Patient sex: F
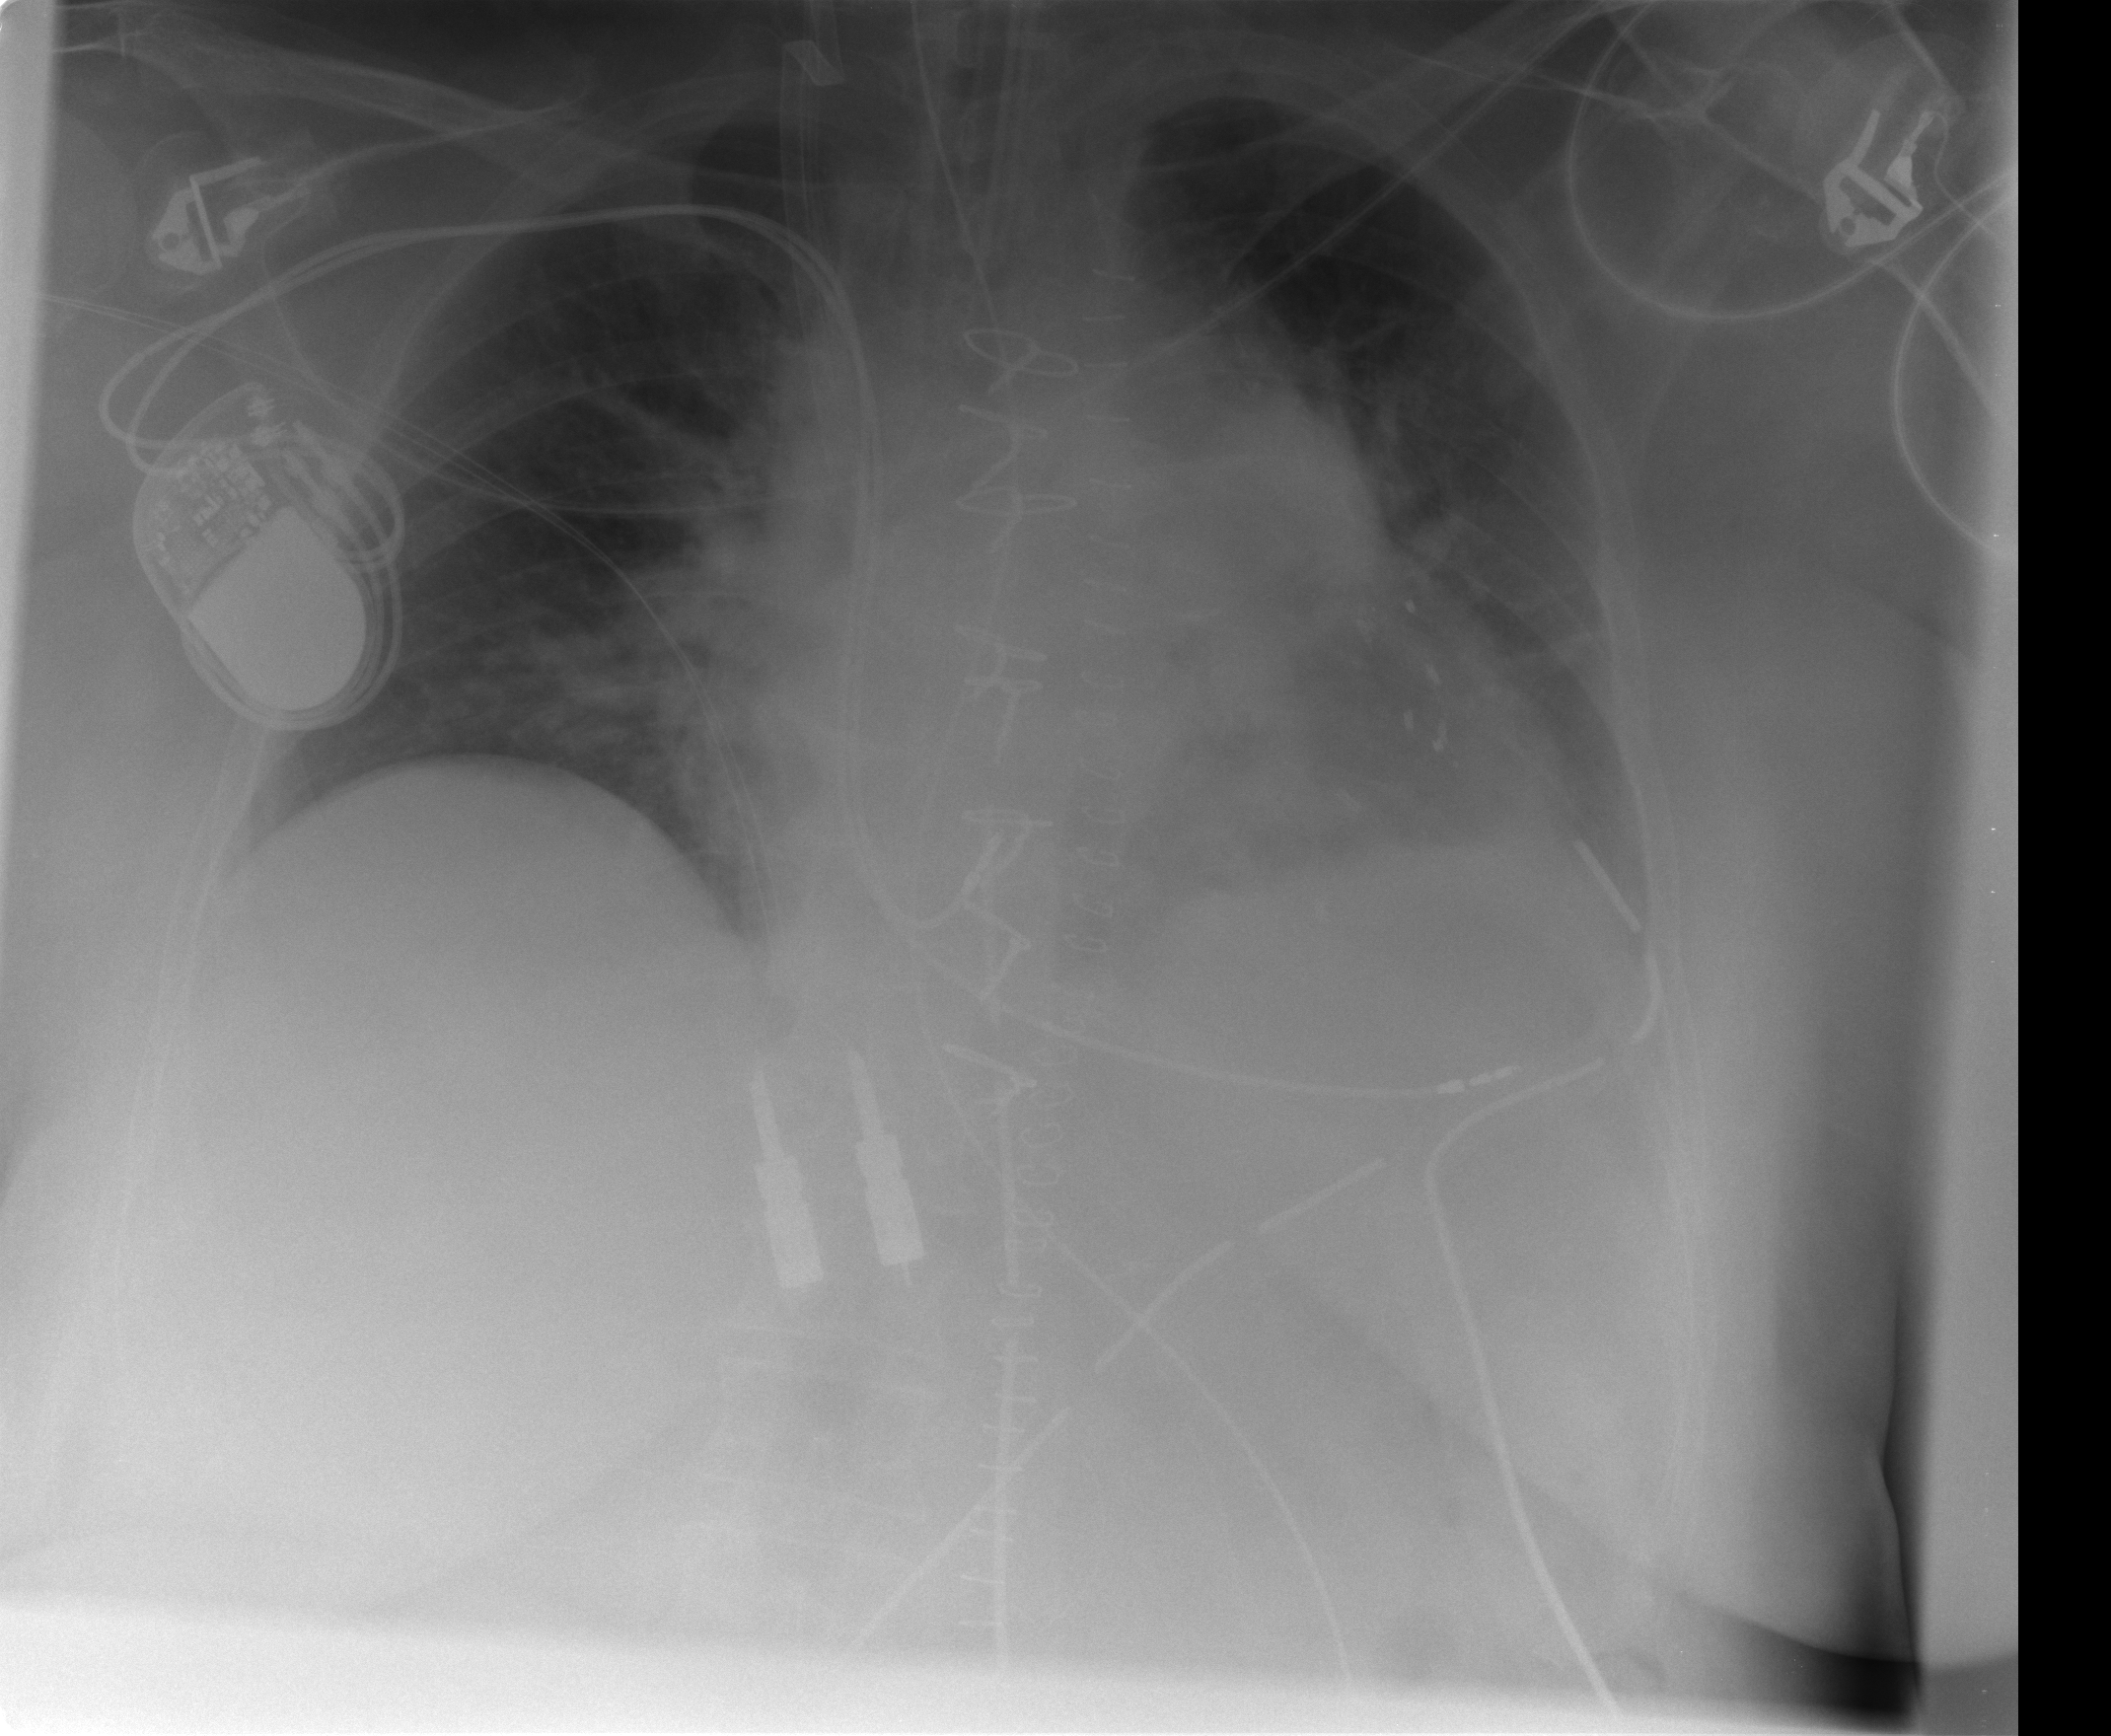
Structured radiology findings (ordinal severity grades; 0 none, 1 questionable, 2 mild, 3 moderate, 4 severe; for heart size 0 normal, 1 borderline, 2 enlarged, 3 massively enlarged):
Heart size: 2
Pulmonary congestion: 1
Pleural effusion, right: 0
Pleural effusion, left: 1
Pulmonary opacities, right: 0
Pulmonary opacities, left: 0
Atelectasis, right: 2
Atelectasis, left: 2